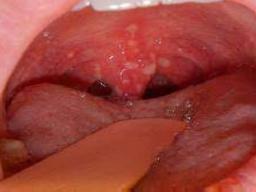
Condition: Mouth Ulcer